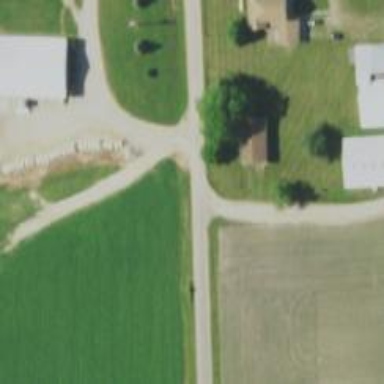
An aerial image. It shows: Tertiary road.